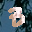
Label: 3